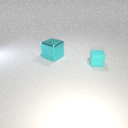
large cyan metal cube to the left of small cyan rubber cube